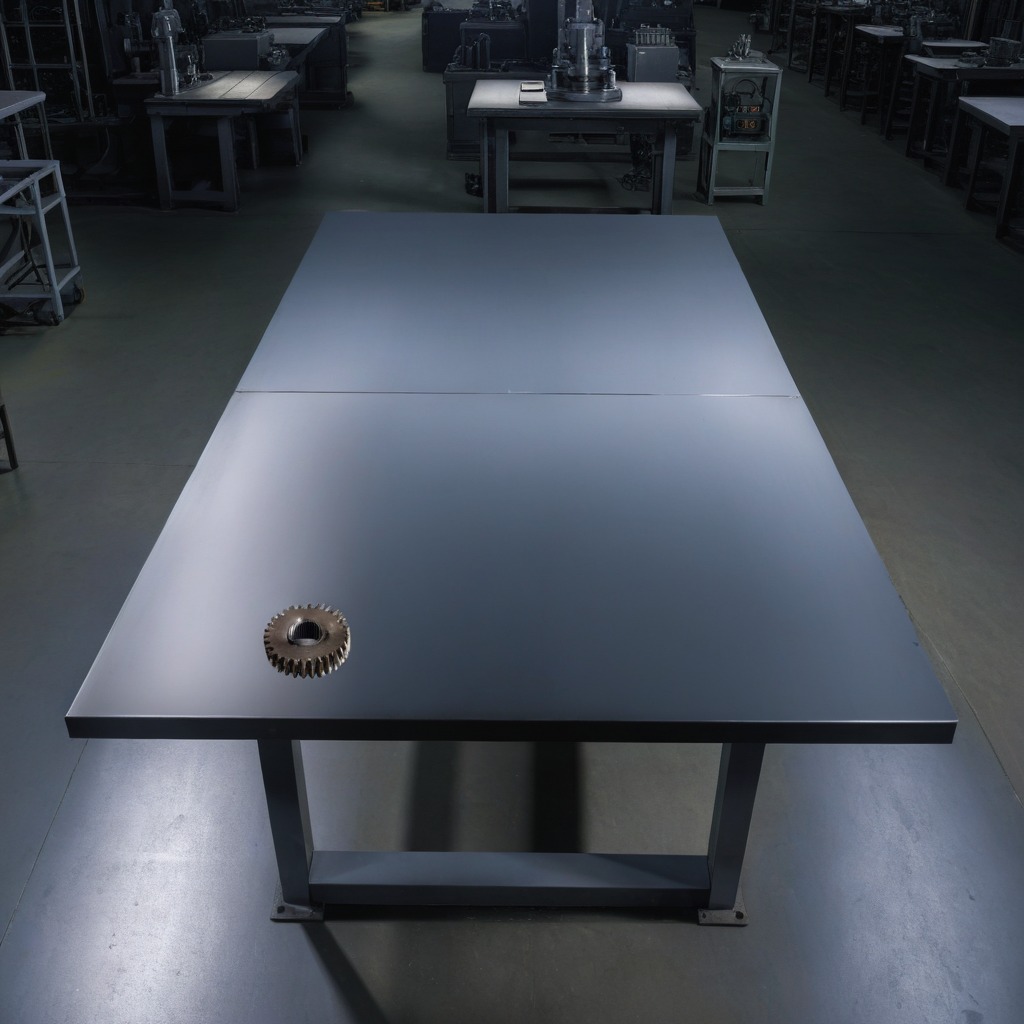
A steel gear with teeth is lying on the tabletop in the evening.